Aerial crown-view tile of a tropical tree (Barro Colorado Island, Panama), acquired 20241112:
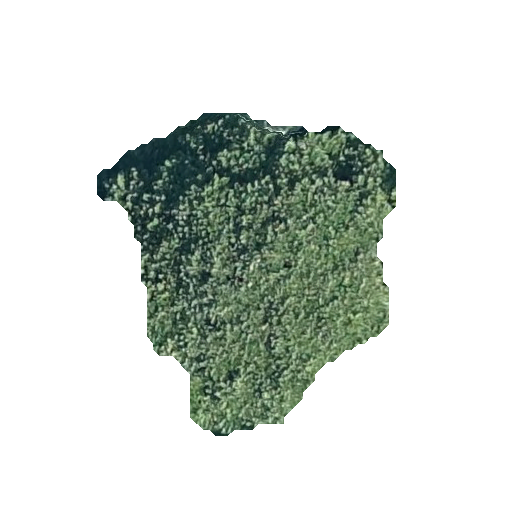
Species: Jacaranda copaia
GBIF accepted scientific name: Jacaranda copaia
Crown area: 100.577 m²